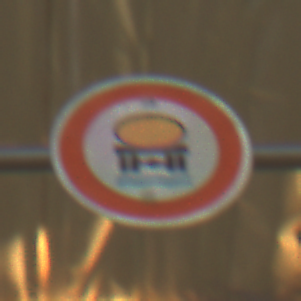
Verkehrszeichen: VerbotFahrzeugeWassergefaehrdenderLadung
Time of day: MorningAfternoon
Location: Roofed (Special)
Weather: NotSpecified
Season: NotSpecified
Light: Artificial